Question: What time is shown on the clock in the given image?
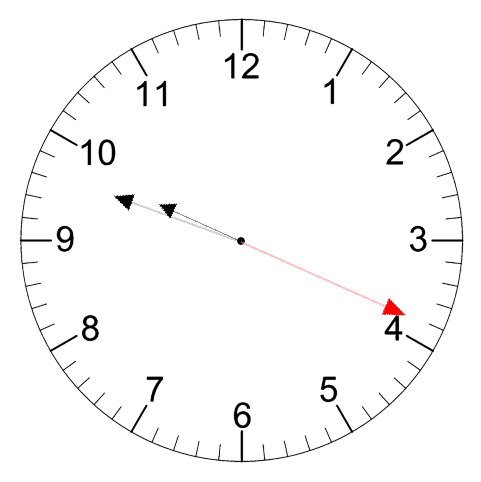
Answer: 09:48:19